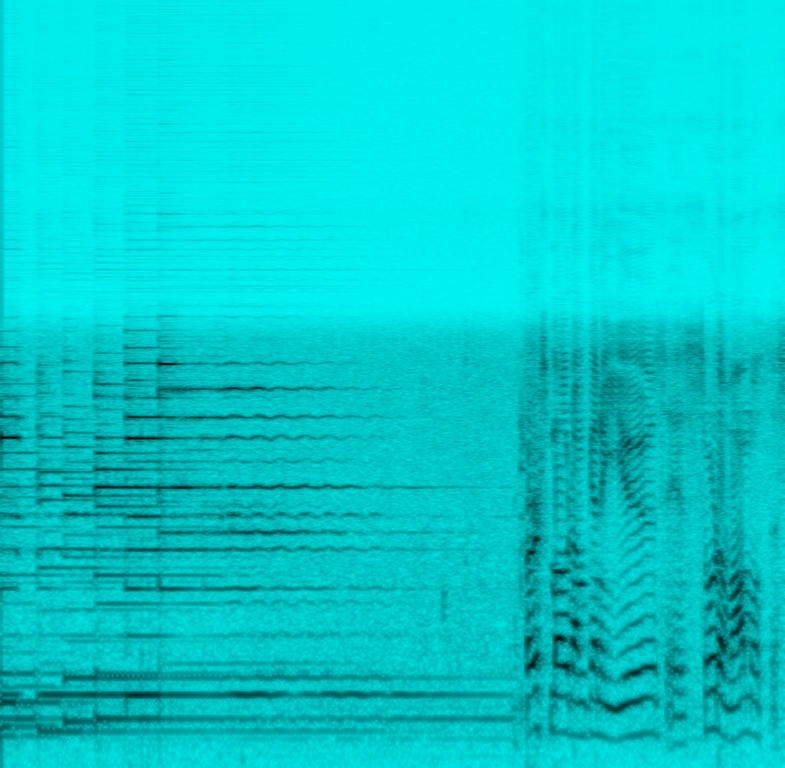
This is an amateur low-resolution recording of an electric guitar with the chorus pedal effect. The player keeps on strumming chords to show the effect of the pedal. This piece could be used as an old-fashioned rock guitar sample for a beat.